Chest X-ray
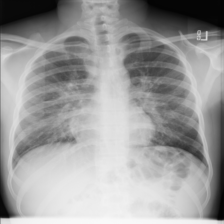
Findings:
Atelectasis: negative
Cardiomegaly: negative
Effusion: negative
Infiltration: positive
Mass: negative
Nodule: negative
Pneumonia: positive
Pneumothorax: negative
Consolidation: negative
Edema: negative
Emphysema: negative
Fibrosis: negative
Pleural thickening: negative
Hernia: negative